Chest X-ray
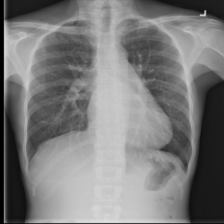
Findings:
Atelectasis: negative
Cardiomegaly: negative
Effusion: negative
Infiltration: negative
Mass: negative
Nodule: negative
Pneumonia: negative
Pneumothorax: negative
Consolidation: negative
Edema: negative
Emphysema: negative
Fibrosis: negative
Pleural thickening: negative
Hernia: negative